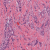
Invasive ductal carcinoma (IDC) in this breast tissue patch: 1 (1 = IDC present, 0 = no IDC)